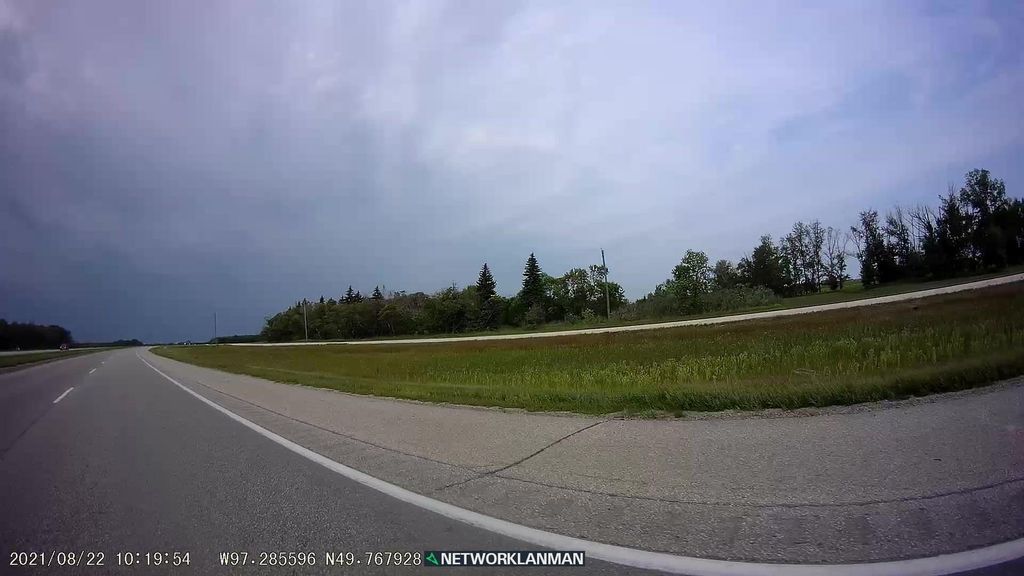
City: winnipeg